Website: walmart
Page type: added-to-cart
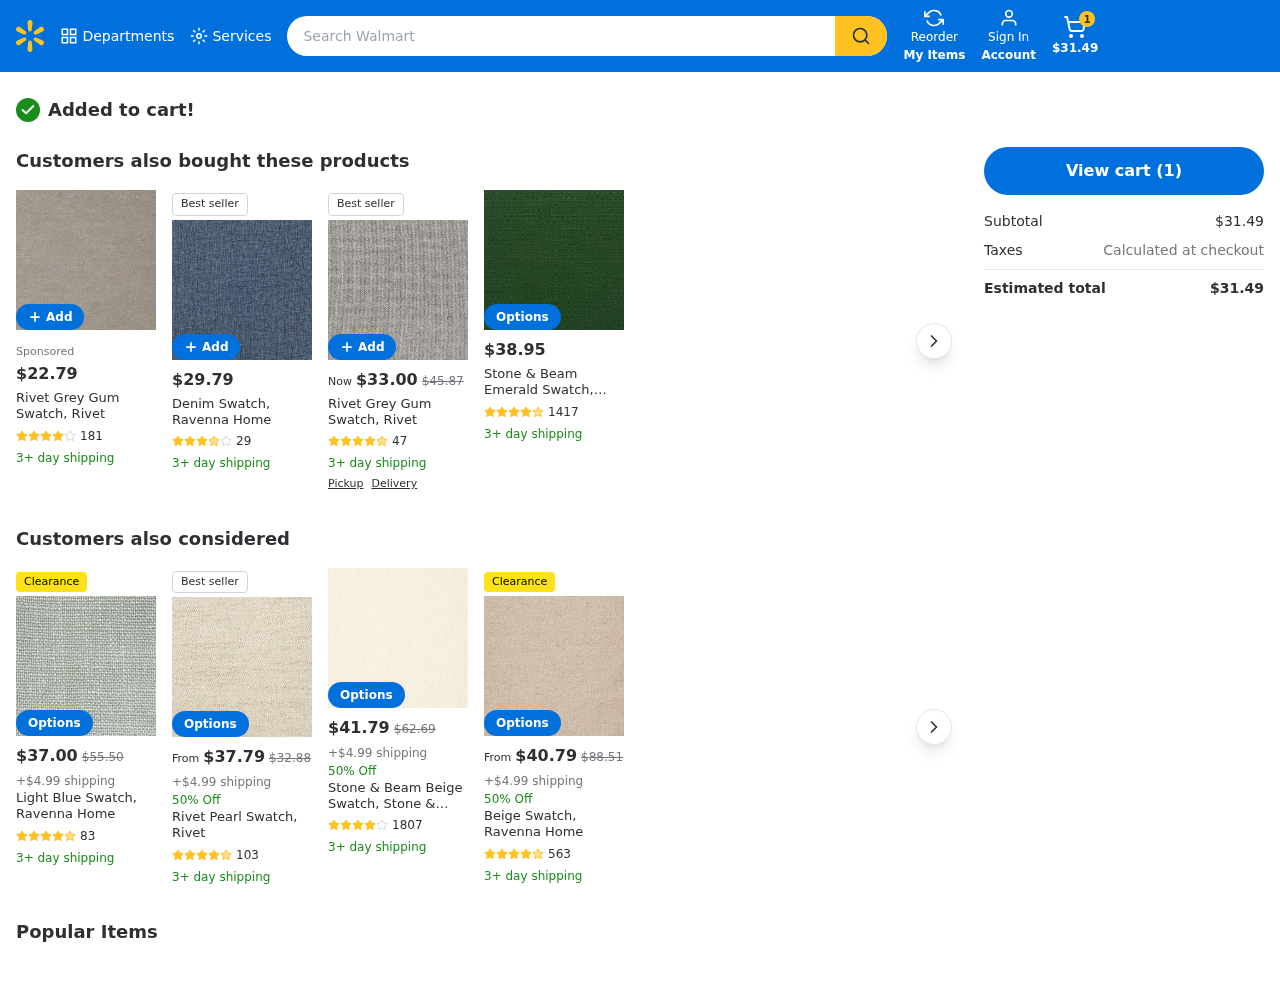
Product elements: key: PRODUCT2_NAME
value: Rivet Grey Gum Swatch, Rivet
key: PRODUCT2_NUM_RATINGS
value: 181
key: PRODUCT2_PRICE
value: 22.79
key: PRODUCT2_RATING
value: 4.2
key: PRODUCT3_NAME
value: Denim Swatch, Ravenna Home
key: PRODUCT3_NUM_RATINGS
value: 29
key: PRODUCT3_PRICE
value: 29.79
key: PRODUCT3_RATING
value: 3.7
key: PRODUCT4_NAME
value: Rivet Grey Gum Swatch, Rivet
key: PRODUCT4_NUM_RATINGS
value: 47
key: PRODUCT4_PRICE
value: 33
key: PRODUCT4_RATING
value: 4.7
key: PRODUCT5_NAME
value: Stone & Beam Emerald Swatch, Stone & Beam
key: PRODUCT5_NUM_RATINGS
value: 1417
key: PRODUCT5_PRICE
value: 38.95
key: PRODUCT5_RATING
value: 4.7
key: PRODUCT6_NAME
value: Light Blue Swatch, Ravenna Home
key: PRODUCT6_NUM_RATINGS
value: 83
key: PRODUCT6_PRICE
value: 37
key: PRODUCT6_RATING
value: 4.7
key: PRODUCT7_NAME
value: Rivet Pearl Swatch, Rivet
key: PRODUCT7_NUM_RATINGS
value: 103
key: PRODUCT7_PRICE
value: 37.79
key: PRODUCT7_RATING
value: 4.9
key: PRODUCT8_NAME
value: Stone & Beam Beige Swatch, Stone & Beam
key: PRODUCT8_NUM_RATINGS
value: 1807
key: PRODUCT8_PRICE
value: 41.79
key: PRODUCT8_RATING
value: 4.4
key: PRODUCT9_NAME
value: Beige Swatch, Ravenna Home
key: PRODUCT9_NUM_RATINGS
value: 563
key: PRODUCT9_PRICE
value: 40.79
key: PRODUCT9_RATING
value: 4.5
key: PRODUCT4_ORIGINAL_PRICE
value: $45.87
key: PRODUCT6_ORIGINAL_PRICE
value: $55.50
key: PRODUCT7_ORIGINAL_PRICE
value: $32.88
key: PRODUCT8_ORIGINAL_PRICE
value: $62.69
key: PRODUCT9_ORIGINAL_PRICE
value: $88.51
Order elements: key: ORDER_NUM_ITEMS
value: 1
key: ORDER_SUBTOTAL
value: $31.49
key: ORDER_TOTAL
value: $31.49
Search elements: key: HEADER_SEARCH
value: Search Walmart